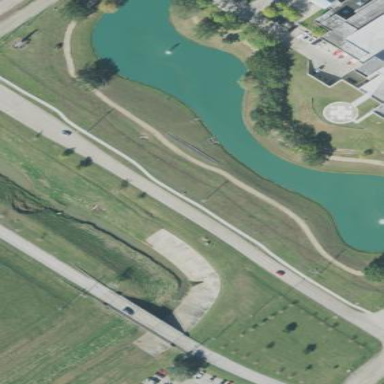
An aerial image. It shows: Retention basin containing natural water.